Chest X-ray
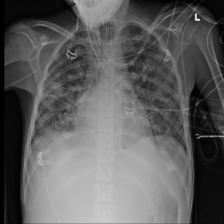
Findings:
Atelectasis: negative
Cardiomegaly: negative
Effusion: negative
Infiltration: positive
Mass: negative
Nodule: negative
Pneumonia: negative
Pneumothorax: negative
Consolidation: negative
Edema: negative
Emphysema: negative
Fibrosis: negative
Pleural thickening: negative
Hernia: negative